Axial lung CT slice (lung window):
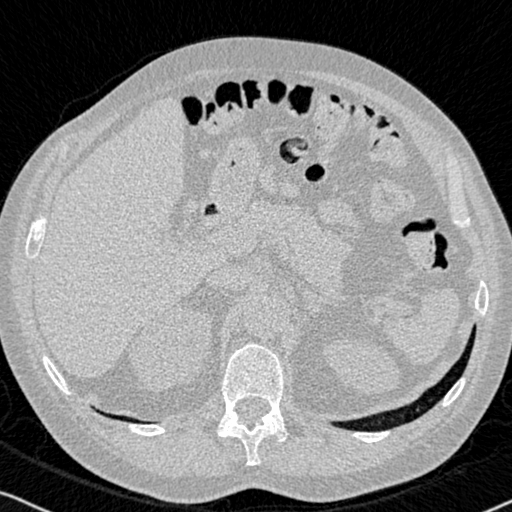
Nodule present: no